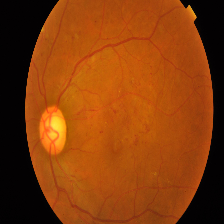
Diabetic retinopathy grade: Proliferative DR